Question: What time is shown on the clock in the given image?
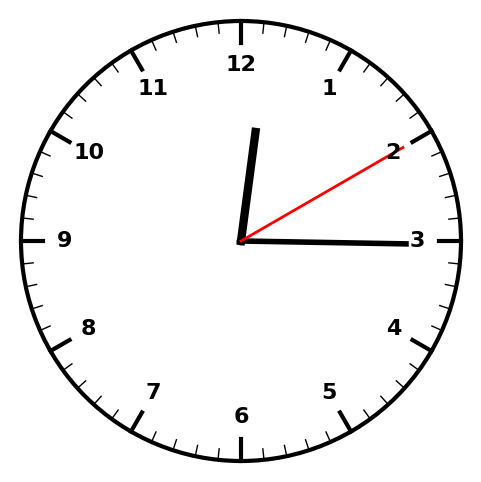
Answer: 12:15:10